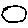
Label: moon